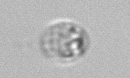
Label: Amoeba